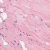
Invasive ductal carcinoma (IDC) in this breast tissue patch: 0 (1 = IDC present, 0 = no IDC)